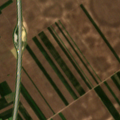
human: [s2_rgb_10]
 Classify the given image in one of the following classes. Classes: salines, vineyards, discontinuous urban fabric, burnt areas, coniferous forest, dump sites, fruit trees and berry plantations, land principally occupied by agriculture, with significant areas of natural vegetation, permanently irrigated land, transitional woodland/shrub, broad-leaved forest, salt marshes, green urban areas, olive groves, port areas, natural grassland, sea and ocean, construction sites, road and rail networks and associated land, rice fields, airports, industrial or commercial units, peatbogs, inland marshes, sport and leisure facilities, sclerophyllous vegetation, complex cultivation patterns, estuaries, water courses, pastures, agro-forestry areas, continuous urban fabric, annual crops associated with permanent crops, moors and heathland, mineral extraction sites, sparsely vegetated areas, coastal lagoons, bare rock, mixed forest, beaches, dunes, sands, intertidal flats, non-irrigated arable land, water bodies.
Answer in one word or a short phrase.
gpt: non-irrigated arable land